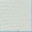
Piece: xx